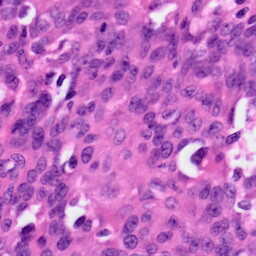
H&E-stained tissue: Ovarian